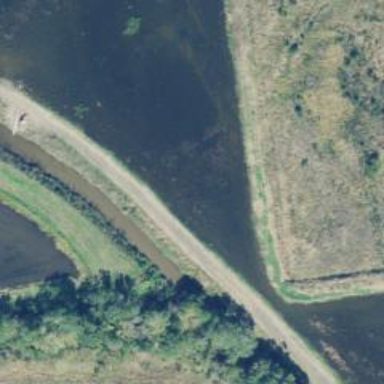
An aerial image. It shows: Canal.